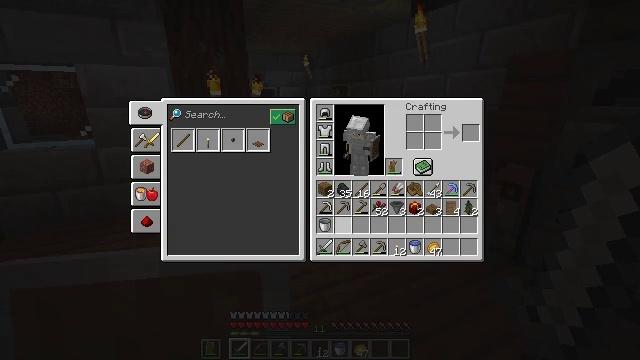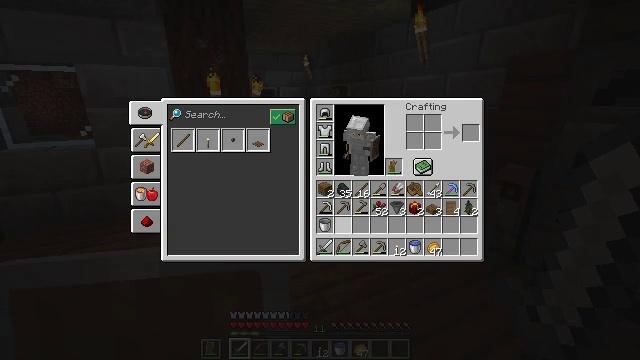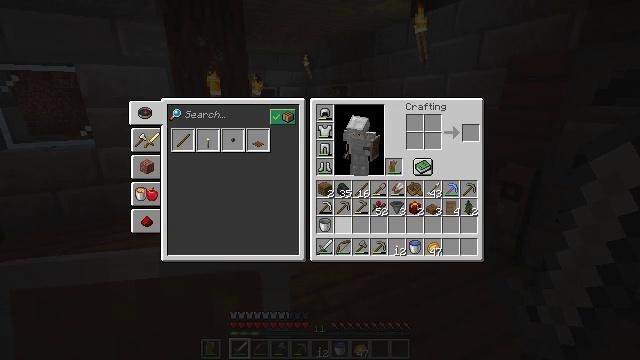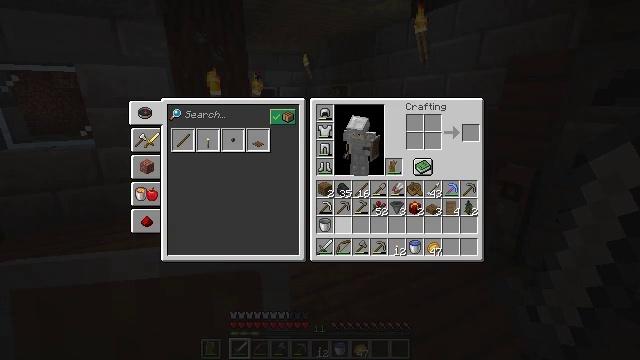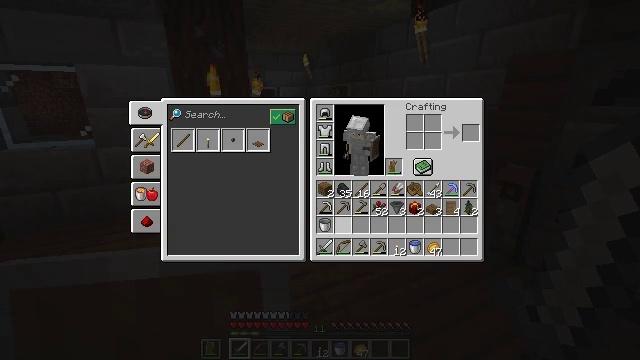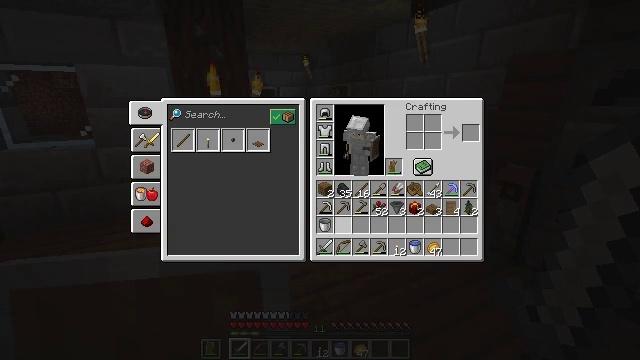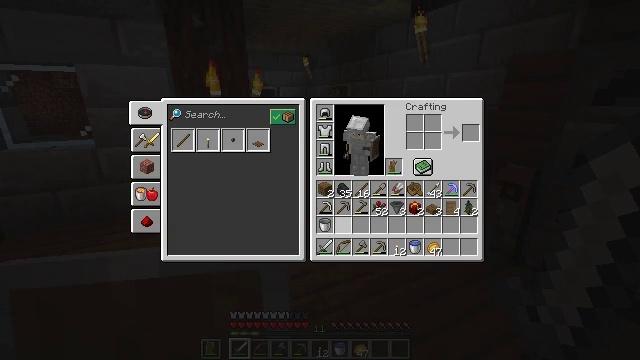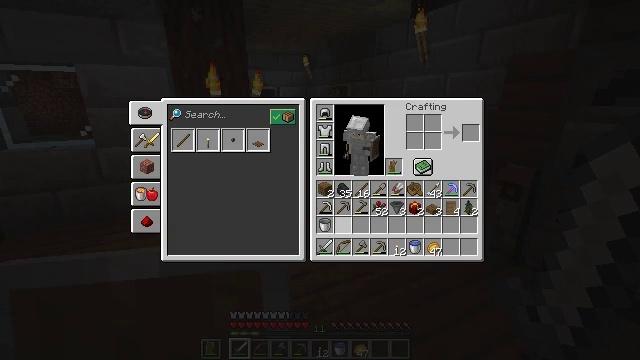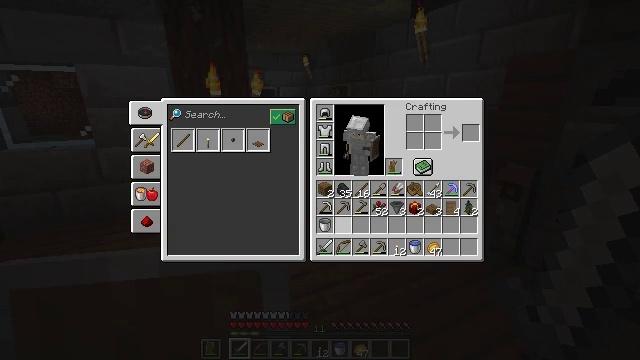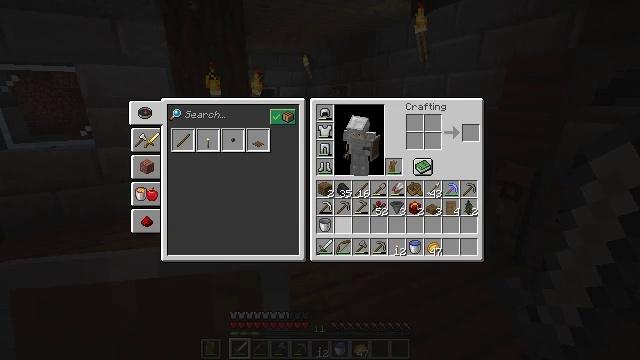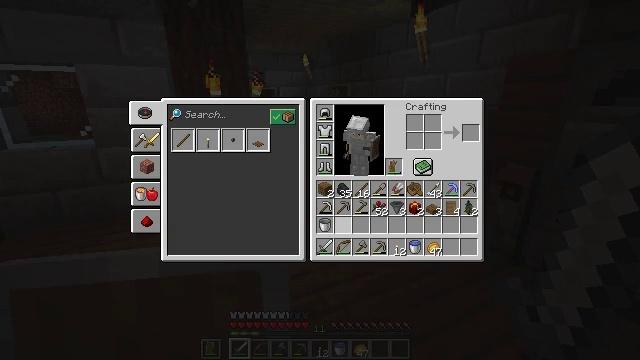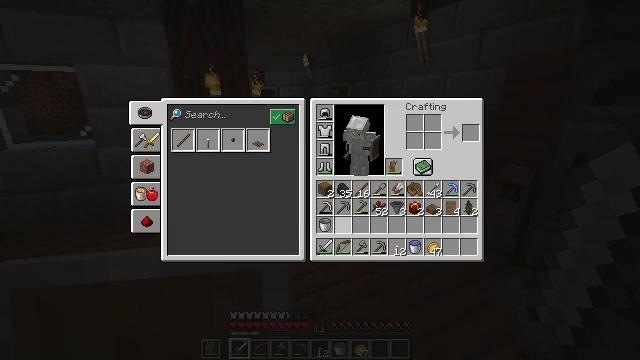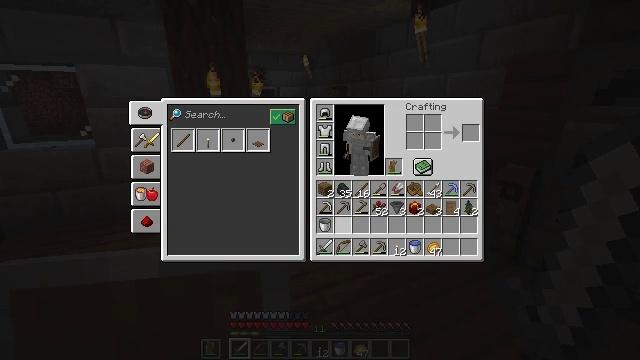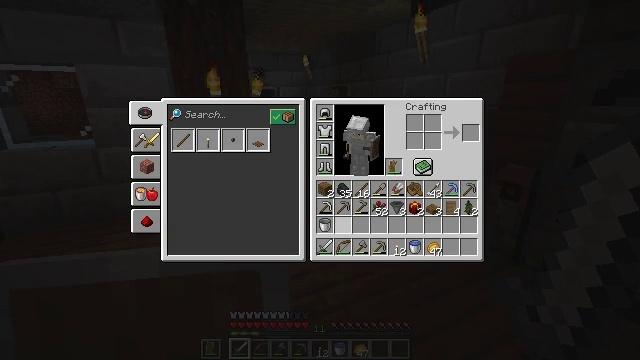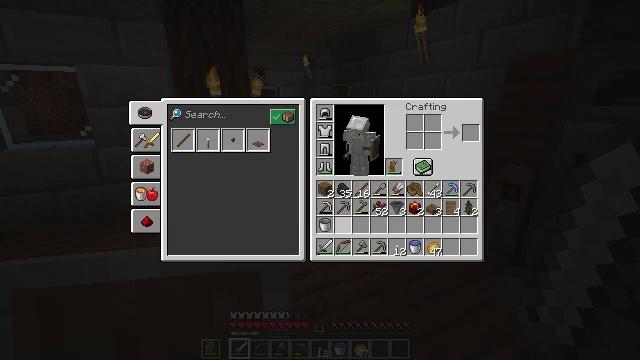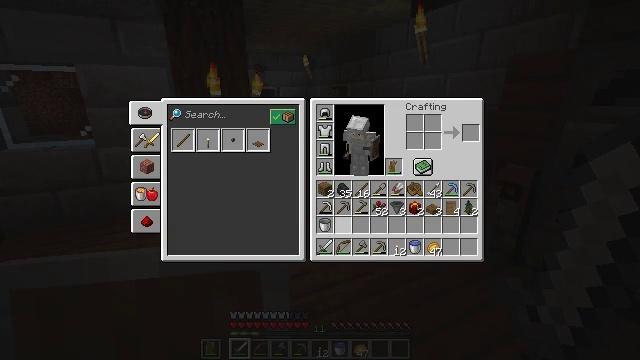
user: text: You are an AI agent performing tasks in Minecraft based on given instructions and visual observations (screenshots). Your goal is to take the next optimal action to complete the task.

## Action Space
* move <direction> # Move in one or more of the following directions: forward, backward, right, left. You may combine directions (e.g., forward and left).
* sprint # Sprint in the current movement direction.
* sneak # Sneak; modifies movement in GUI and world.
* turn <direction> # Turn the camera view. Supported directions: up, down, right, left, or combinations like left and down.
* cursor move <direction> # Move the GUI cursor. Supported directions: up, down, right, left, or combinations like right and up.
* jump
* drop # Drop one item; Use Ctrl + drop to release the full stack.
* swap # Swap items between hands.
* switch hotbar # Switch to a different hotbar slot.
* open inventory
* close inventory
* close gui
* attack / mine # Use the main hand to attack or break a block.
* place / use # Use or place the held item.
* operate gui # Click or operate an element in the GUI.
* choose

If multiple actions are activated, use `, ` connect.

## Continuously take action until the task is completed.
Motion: motion action
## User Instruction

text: Create an oak sign using the crafting table.
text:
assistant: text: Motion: no_op
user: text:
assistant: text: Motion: no_op
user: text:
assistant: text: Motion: no_op
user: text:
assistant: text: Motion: no_op
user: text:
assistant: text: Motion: no_op
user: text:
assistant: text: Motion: no_op
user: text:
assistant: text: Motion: no_op
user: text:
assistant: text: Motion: no_op
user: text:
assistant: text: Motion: no_op
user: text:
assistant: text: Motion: no_op
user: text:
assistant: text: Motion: no_op
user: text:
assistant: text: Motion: no_op
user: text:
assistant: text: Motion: no_op
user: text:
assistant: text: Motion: no_op
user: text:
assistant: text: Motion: no_op
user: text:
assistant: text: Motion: no_op
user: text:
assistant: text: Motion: no_op
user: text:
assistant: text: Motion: no_op
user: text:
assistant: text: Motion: no_op
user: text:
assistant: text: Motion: no_op
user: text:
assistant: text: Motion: no_op
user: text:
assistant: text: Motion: no_op
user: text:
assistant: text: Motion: no_op
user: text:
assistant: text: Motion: no_op
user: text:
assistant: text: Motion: no_op
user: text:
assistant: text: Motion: no_op
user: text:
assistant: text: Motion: no_op
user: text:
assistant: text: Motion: no_op
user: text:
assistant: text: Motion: no_op
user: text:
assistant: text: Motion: no_op